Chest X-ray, PA view. Patient: 72 years old, sex F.
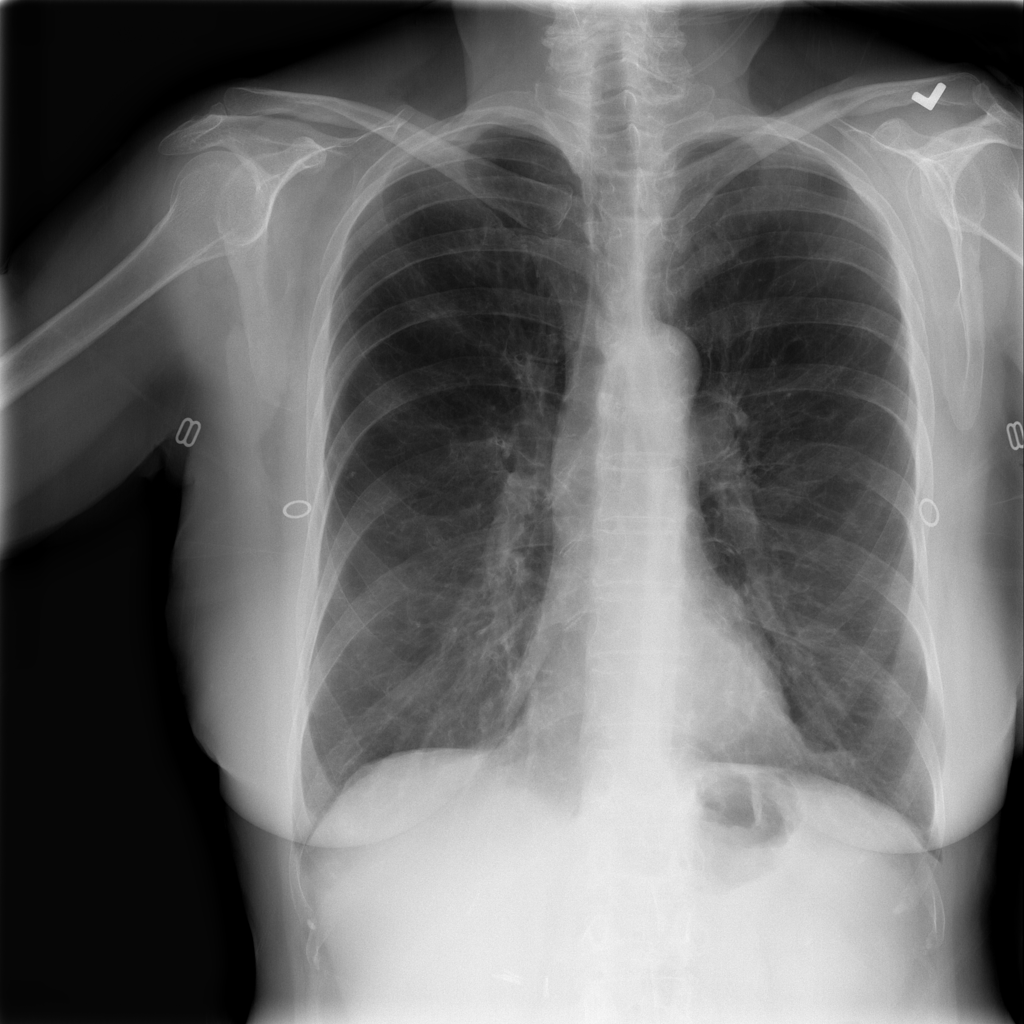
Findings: Consolidation, Pneumothorax